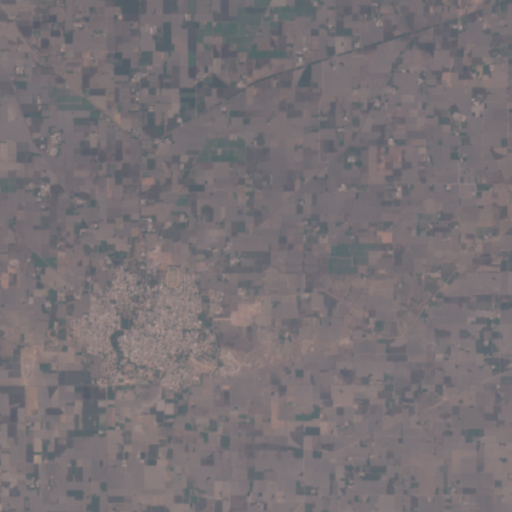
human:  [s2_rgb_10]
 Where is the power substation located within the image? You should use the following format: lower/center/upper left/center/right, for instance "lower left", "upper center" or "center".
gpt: The power substation is located in the center left of the image.
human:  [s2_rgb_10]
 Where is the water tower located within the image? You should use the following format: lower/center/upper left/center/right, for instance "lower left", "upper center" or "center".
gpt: The water tower is located in the center left of the image.
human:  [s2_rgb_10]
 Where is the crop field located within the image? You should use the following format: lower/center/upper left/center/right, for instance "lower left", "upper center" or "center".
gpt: There is no crop field in the image.